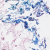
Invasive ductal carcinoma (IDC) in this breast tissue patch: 0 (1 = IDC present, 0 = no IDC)